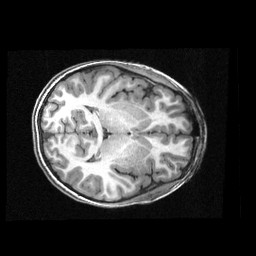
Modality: T1w
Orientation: axial
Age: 14
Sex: male
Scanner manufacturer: siemens
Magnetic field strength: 3 T
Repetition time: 2.3 s
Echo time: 0.00336 s